Interaction volume radius: 5 \u00c5
Interaction volume height: 10 \u00c5
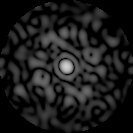
Disorder parameter: 0.8391